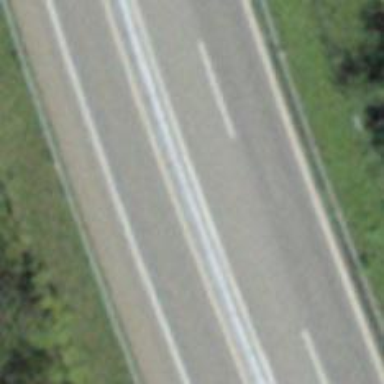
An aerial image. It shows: Asphalt motorway categorized as trunk road.